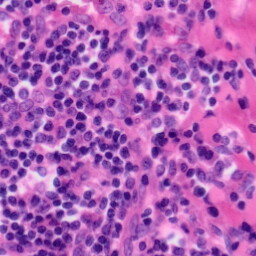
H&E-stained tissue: Tonsil